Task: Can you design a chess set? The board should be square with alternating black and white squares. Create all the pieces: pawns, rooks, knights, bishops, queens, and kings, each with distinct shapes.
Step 3810:
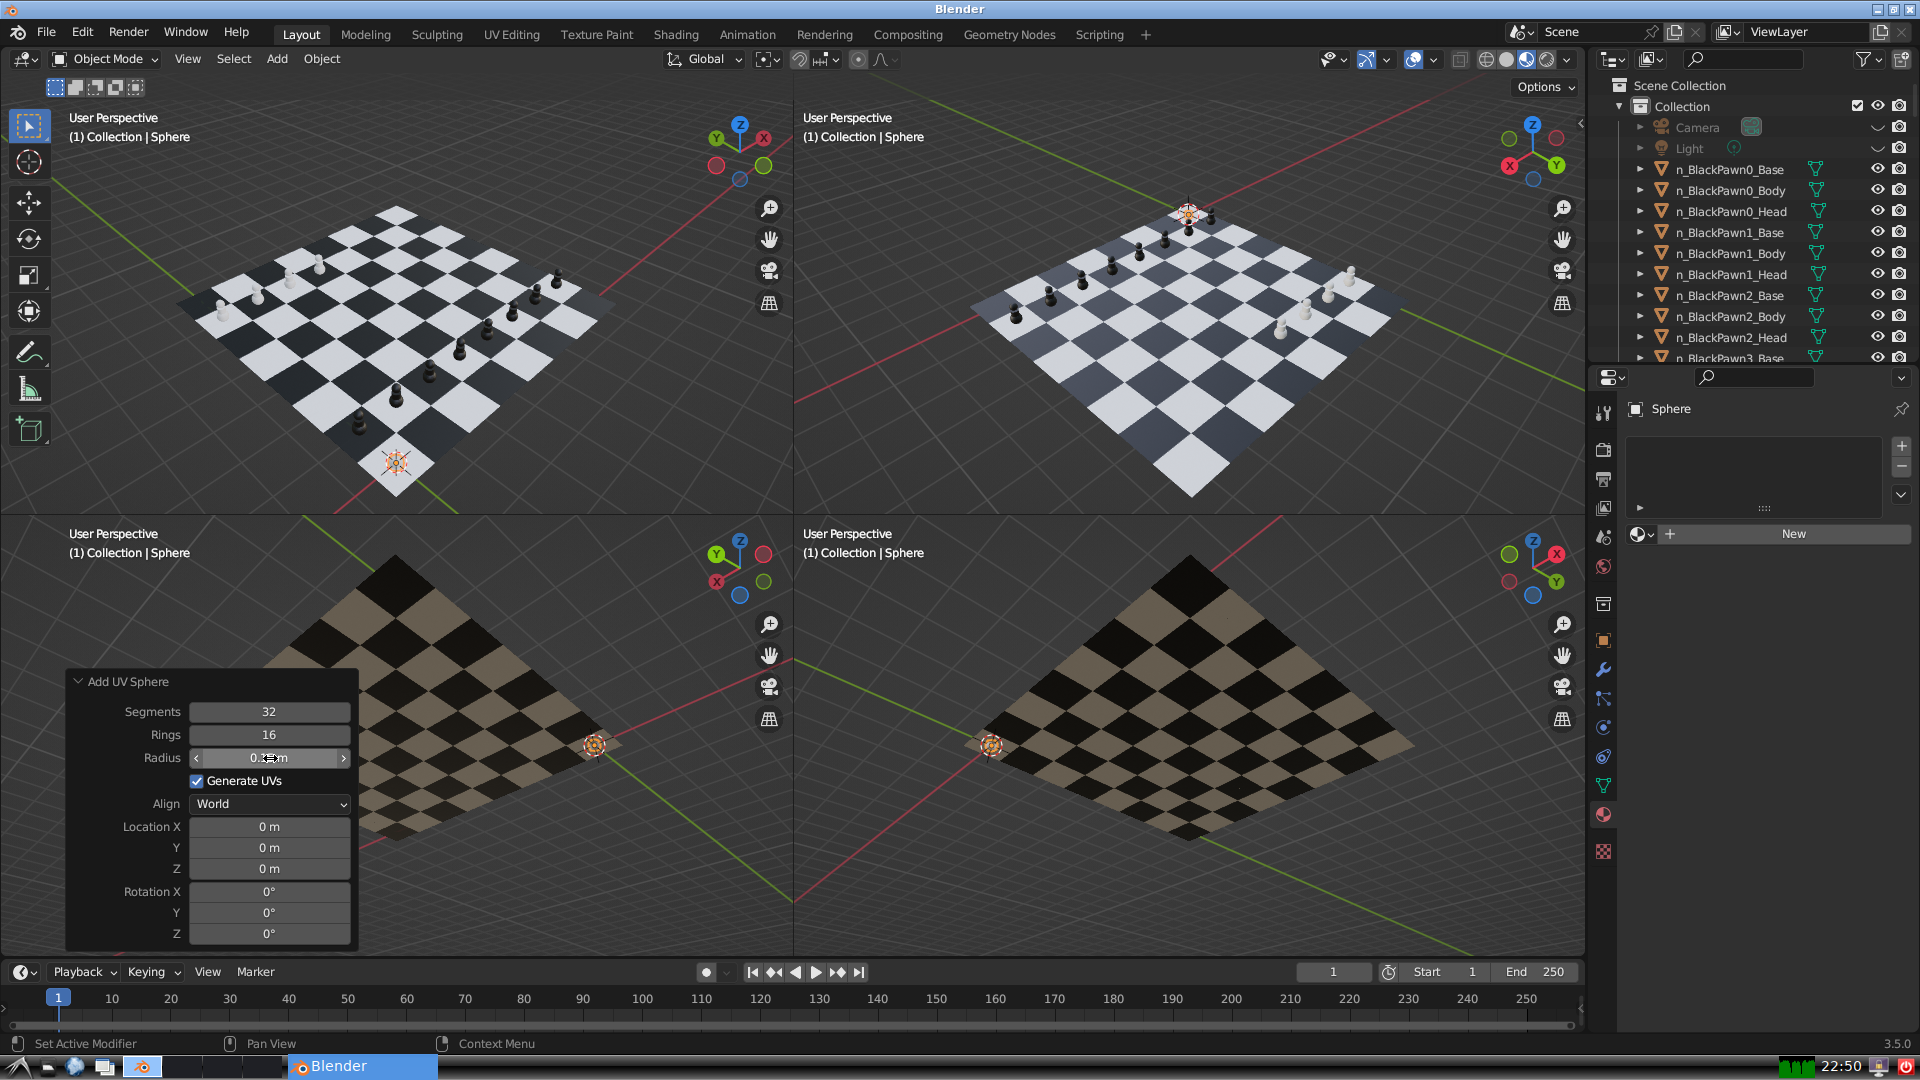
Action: {"mouse_move": [960, 540]}